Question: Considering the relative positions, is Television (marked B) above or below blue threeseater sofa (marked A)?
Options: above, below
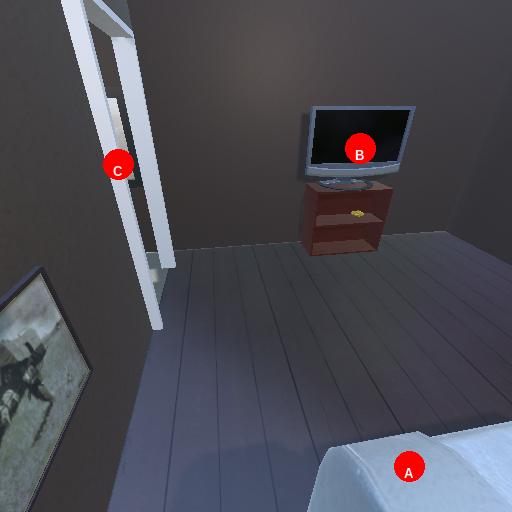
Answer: above